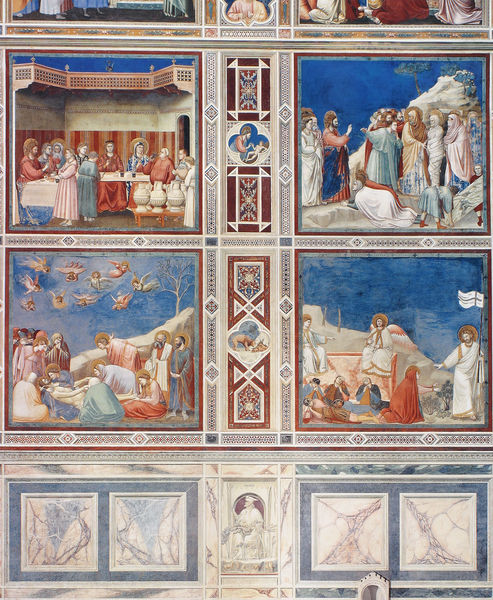
Titel: Arenakapelle / Scrovegni-Kapelle
Künstler: Giotto di Bondone
Standort: Padua, Arenakapelle (EU - I - Venetien)
Schlagwörter: berg, blau, weiß, menschen, braun, marmor, tisch, dach, rot, bibel, rahmen, tod, trauer, felder, kirche, fliegen, engel, italien, fahne, wandgemälde, krüge, christus, grab, jesus, leichnam, ostern, fresken, predigt, baldachin, hochzeit, heilige, fresko, abendmahl, jünger, maria, wandbild, beweinung, szenen, ornamnet, grablegung, auferstehung, grablege, wunderheilung, passion, altargemälde, engle, duccio, kannan